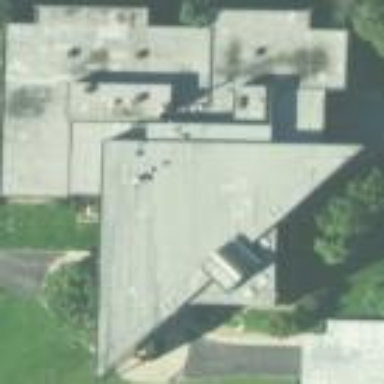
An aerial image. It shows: Office building.